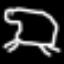
Label: frog